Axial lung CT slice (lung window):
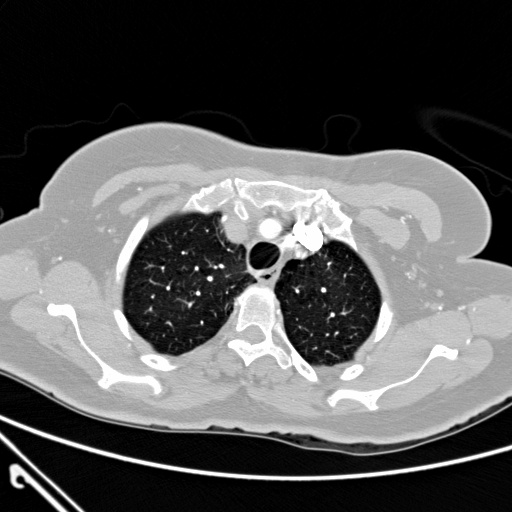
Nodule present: no